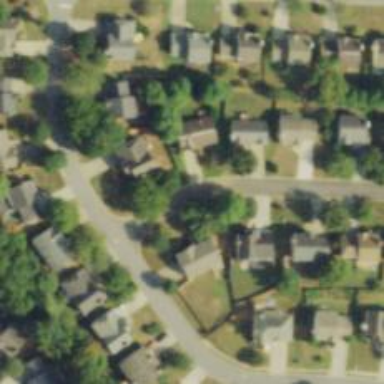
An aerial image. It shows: Asphalt road in residential area.